Interaction volume radius: 10 \u00c5
Interaction volume height: 35 \u00c5
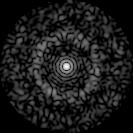
Disorder parameter: 0.8213